Field crop: maize
Growth stage: 2
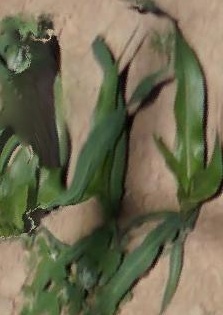
Species: maize